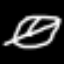
Label: leaf